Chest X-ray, PA view. Patient: 52 years old, sex M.
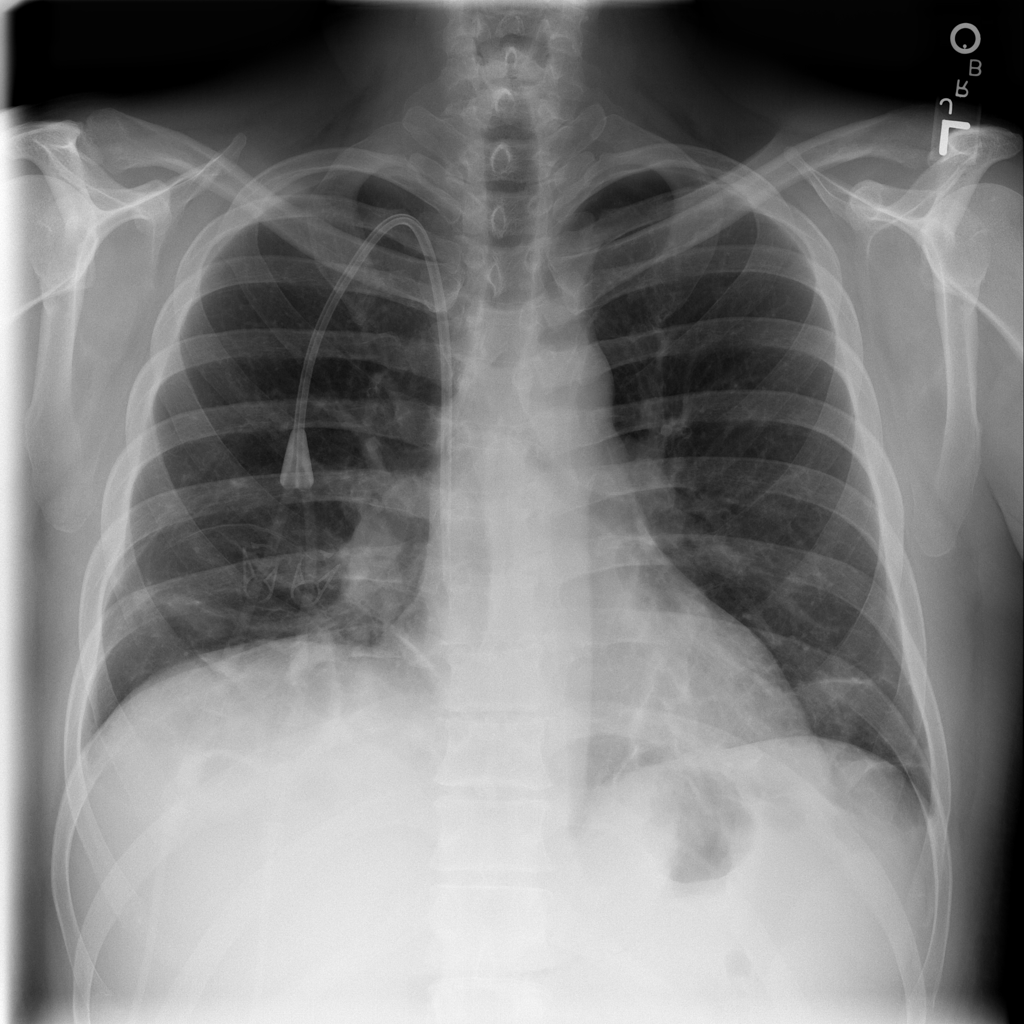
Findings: Atelectasis